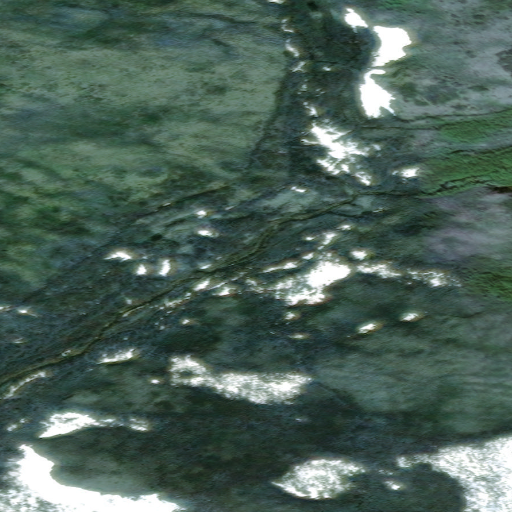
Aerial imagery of valley in Alaska named Tug Gulch containing only unknown